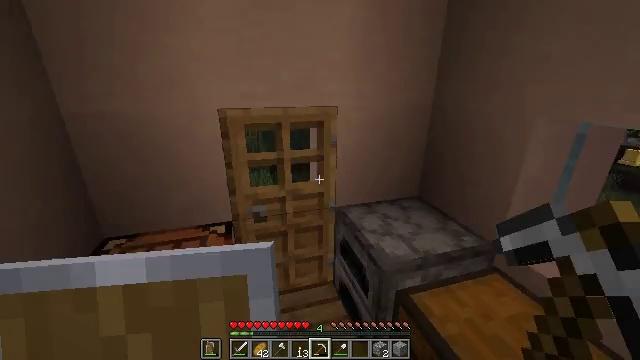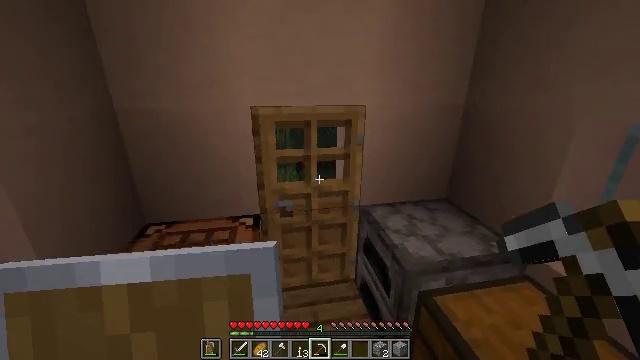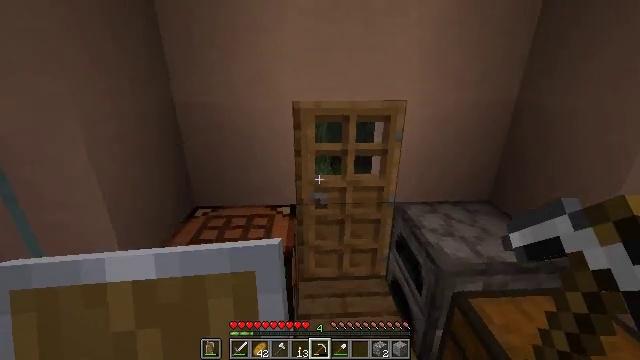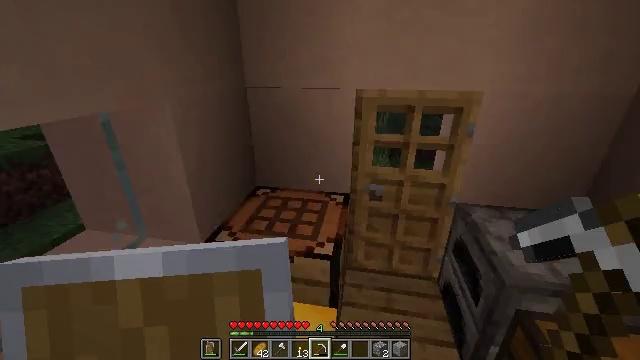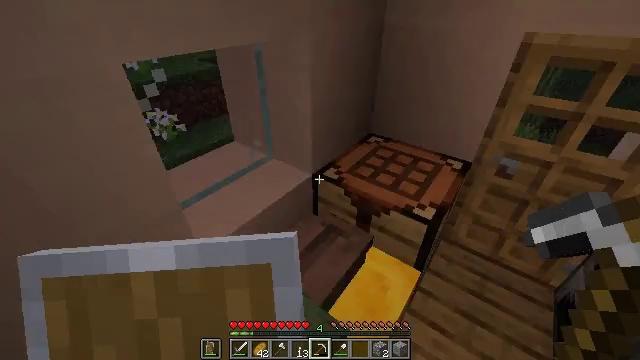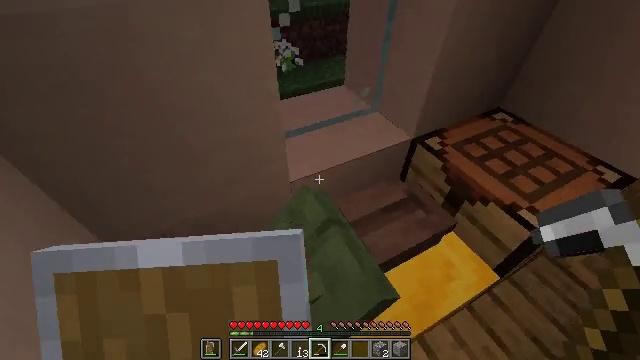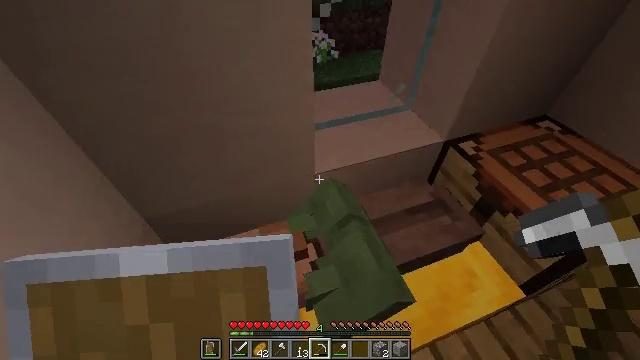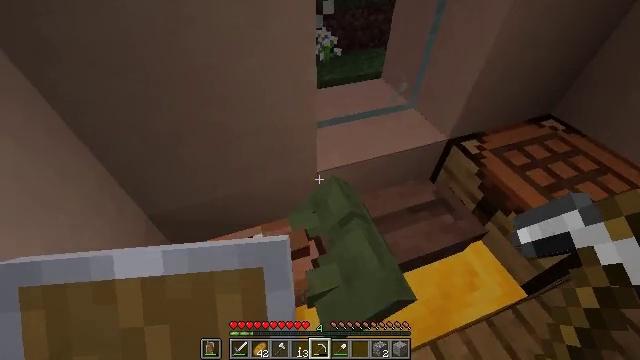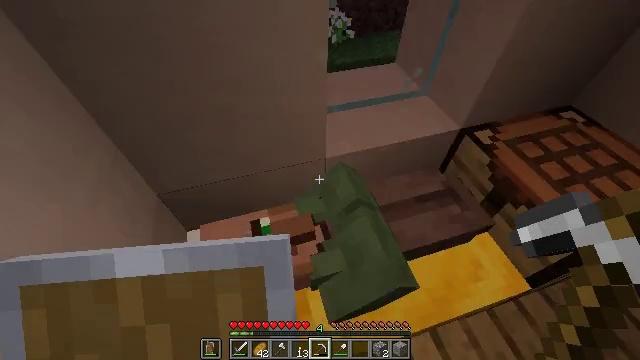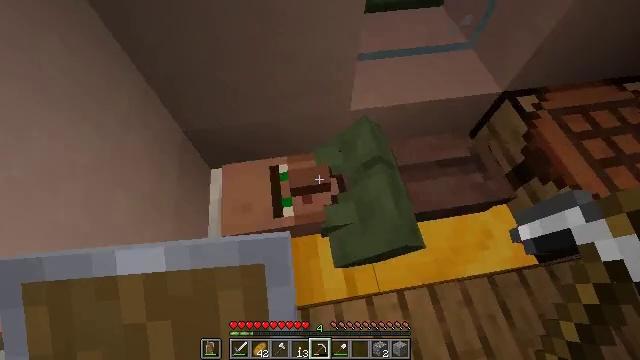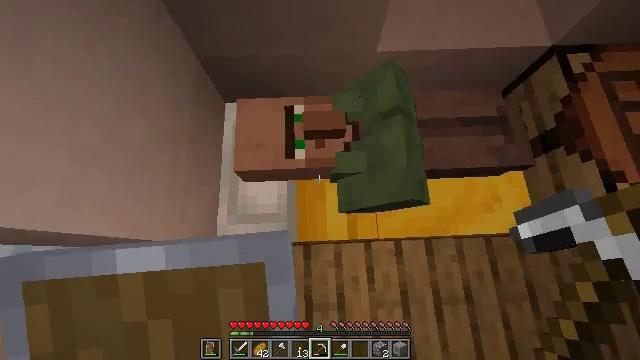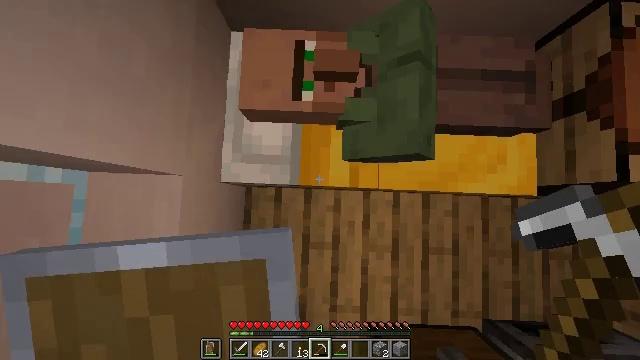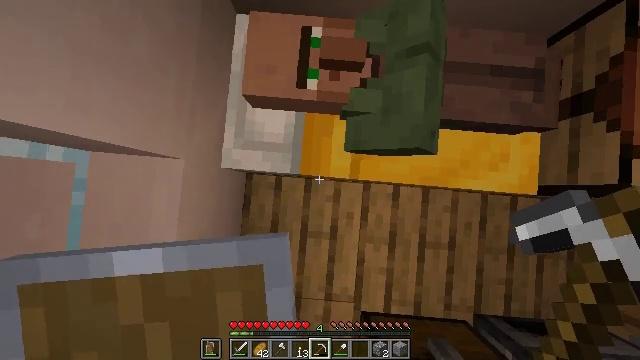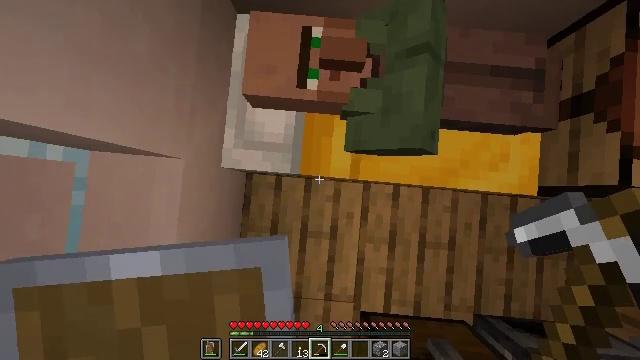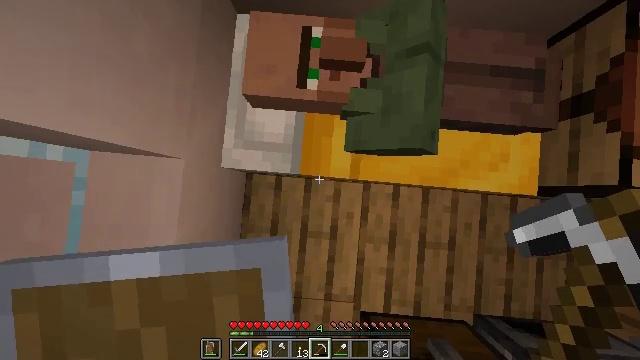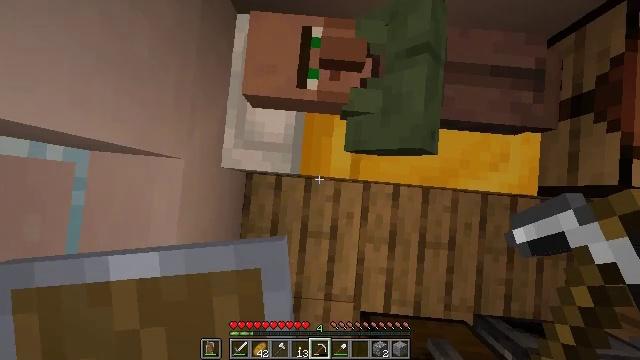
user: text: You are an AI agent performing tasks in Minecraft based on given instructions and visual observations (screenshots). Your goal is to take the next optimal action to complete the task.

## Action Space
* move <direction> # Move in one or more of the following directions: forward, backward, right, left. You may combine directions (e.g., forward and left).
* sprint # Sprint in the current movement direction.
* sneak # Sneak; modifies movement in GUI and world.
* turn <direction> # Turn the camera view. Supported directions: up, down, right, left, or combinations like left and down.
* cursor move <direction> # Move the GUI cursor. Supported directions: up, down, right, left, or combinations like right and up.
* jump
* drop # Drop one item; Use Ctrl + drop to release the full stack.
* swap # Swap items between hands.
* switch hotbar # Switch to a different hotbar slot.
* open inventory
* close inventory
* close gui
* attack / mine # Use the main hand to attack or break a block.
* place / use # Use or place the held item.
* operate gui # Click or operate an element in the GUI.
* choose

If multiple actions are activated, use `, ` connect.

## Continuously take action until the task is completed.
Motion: motion action
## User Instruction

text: Attack the oak door to gather it.
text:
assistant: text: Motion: turn left
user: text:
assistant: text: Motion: turn left
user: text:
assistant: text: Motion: turn left and down
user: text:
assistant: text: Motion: turn left and down
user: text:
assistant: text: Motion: turn left and down
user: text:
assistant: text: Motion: turn left and down
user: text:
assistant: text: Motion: no_op
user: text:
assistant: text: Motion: turn left and down
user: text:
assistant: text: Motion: turn left and down
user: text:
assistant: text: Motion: turn left and down
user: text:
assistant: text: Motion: turn left and down
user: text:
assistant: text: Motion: turn left and down
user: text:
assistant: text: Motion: no_op
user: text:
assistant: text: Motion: no_op
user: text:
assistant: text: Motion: no_op
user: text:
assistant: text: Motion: no_op
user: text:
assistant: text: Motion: no_op
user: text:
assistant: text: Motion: no_op
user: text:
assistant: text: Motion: no_op
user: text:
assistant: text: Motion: no_op
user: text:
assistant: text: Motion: use / place
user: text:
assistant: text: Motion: use / place
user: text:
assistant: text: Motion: use / place
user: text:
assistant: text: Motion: turn up
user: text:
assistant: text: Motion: turn up
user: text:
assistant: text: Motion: no_op
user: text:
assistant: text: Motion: no_op
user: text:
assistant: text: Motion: no_op
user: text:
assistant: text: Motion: no_op
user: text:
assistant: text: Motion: no_op